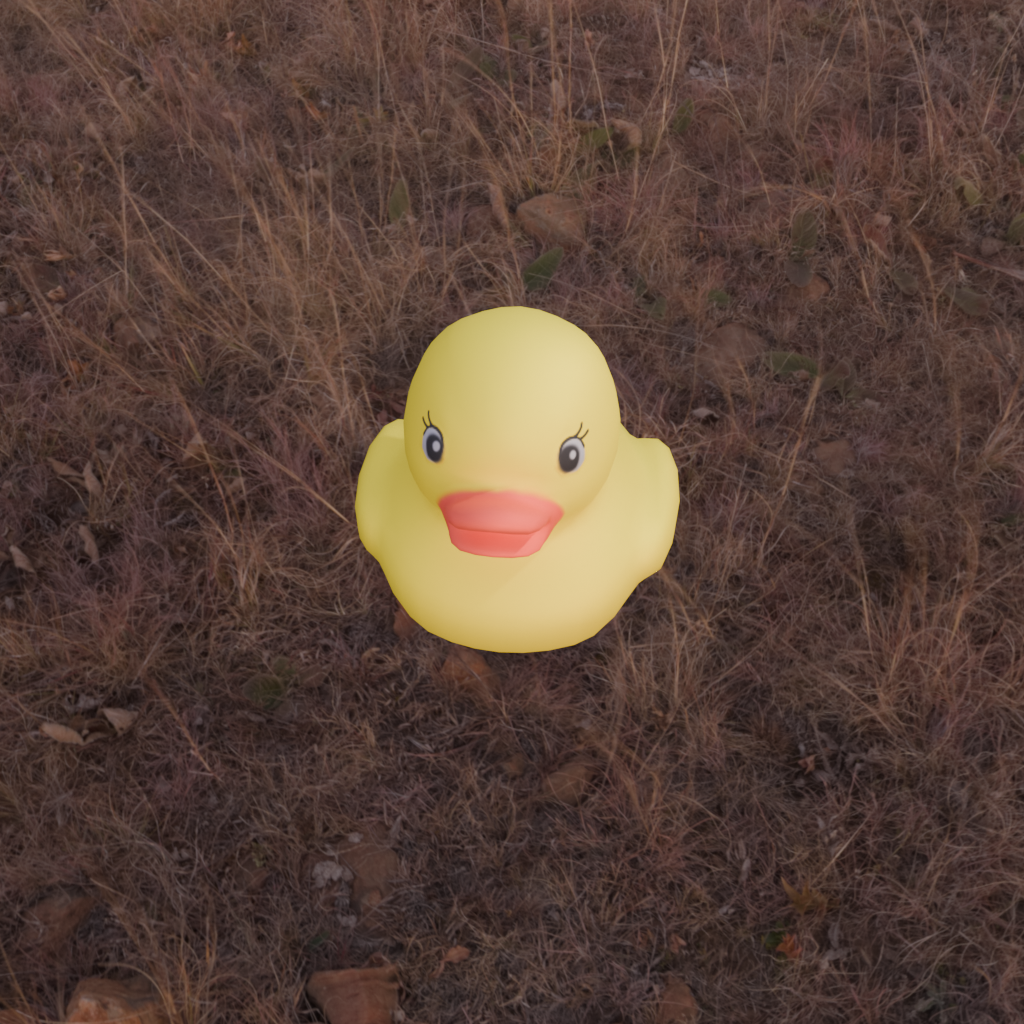
an image of a yellow rubber duck seen from <front_top> in a rural landscape at sunset with a colorful sky.